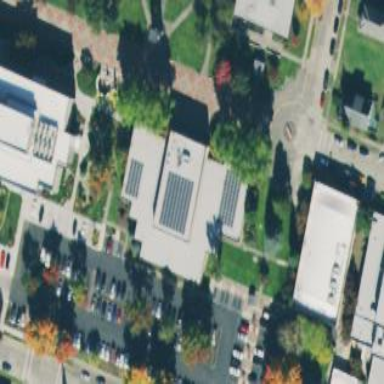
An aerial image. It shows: College building.